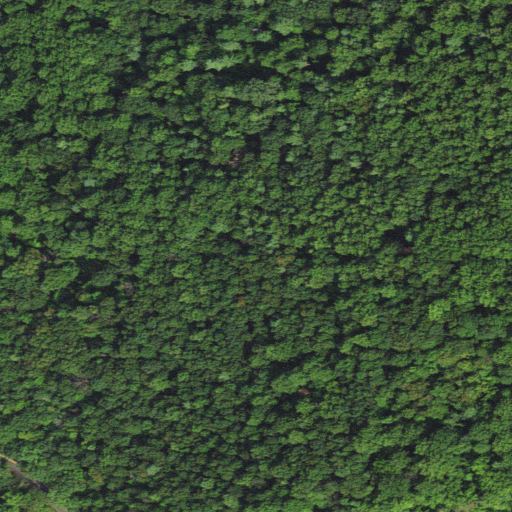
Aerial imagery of ridge(s) in Virginia named Gravel Ridge containing deciduous forest, mixed forest, and open development